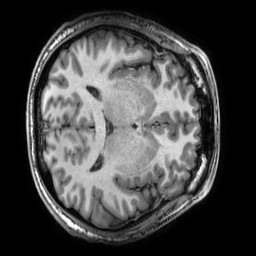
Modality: T1w
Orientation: axial
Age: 24
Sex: male
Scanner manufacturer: ge
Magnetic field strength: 3 T
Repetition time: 0.008756 s
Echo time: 0.003776 s